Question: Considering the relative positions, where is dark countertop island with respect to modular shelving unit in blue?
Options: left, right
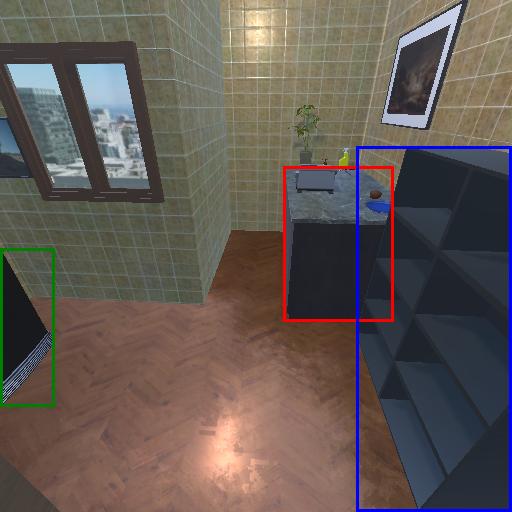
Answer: left